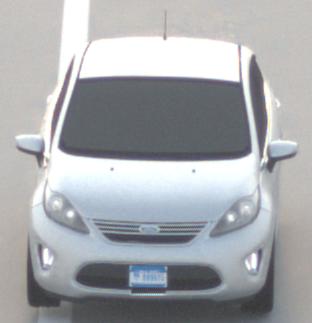
Make: Ford
Model: Fiesta
Detailed model: ’09 Sedan (seventh series)
Model produced from: 2010
Model produced until: 2017
Doors: 4
Color: white
Road condition: dry road
Daytime: sunrise or sunset
Contrast: low contrast